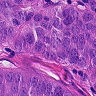
Metastatic tissue present: yes